Question: I am implementing UIWebView in application but after load i can see the space at top and content is starting from that point
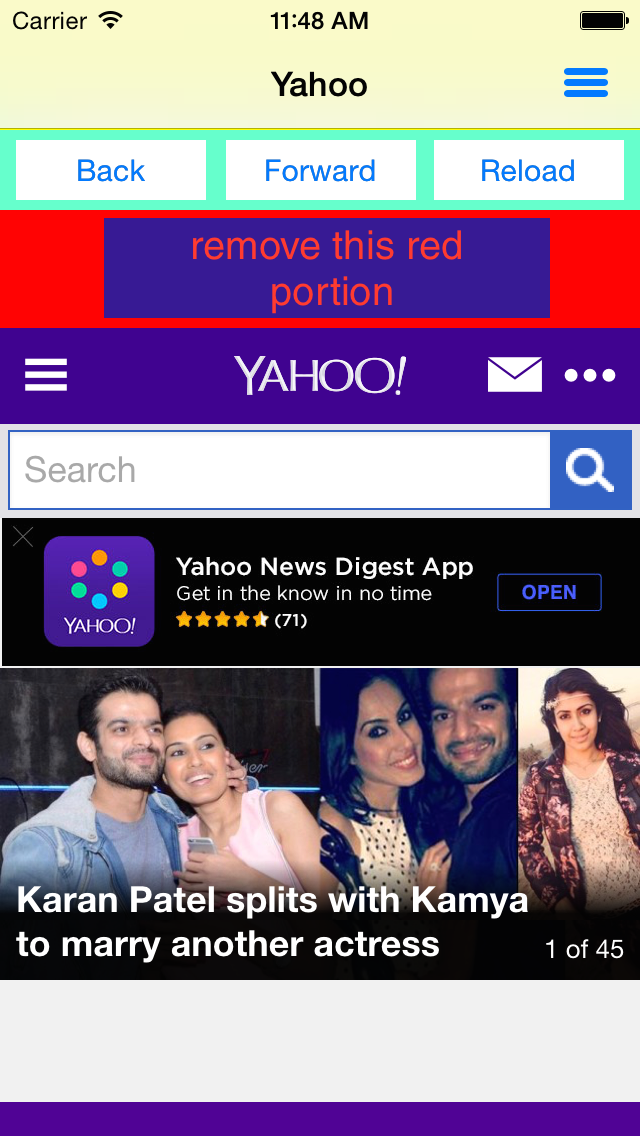
Answer: Try
'''
self.automaticallyAdjustsScrollViewInsets = NO; //in ViewDidLoad.
'''
ios 7 add 64px automatically for scroll view. (status bar and nav bar)